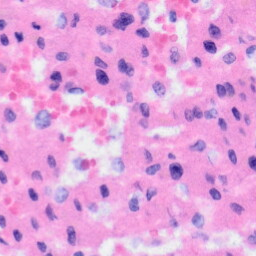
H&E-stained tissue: Liver